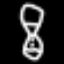
Label: hourglass